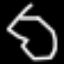
Label: octagon